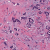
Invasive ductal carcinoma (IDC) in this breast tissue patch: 1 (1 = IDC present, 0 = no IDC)